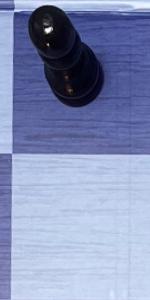
Label: Empty